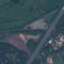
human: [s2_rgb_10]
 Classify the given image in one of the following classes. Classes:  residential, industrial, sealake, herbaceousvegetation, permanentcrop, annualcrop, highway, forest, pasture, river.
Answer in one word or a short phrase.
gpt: Highway